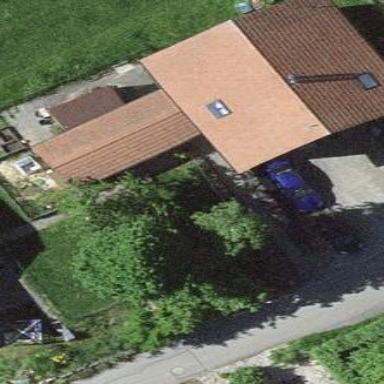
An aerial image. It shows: Detached building.